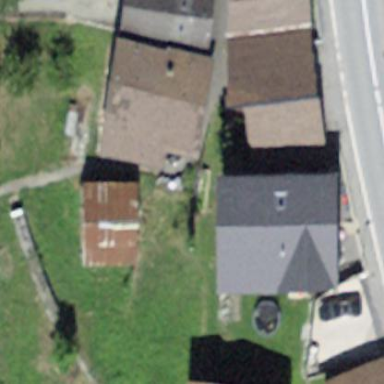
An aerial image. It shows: Simple house.